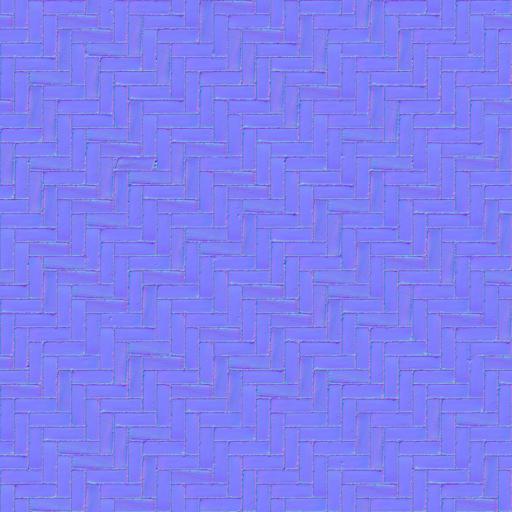
herringbone pavement paving stones